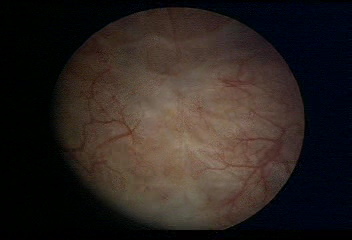
Modality: WLC
Class: Normal mucosa
Bladder cancer association: No